Question: I'm working on a website the designer placed some extra text in a input form

my code:
'''
<form id="hmail">
<input autocapitalize="off" autocorrect="off" autocomplete="on" type="text" name="register" id="getemail" value="your company" onFocus="if(this.value==this.defaultValue)this.value='';" onBlur="if(this.value=='')this.value=this.defaultValue;"/>
<input type="submit" id="sendmail" value="Claim">
</form>
'''
i was thinking some thing like value="...dock.com" and float right ?
only i cant seem to get this working
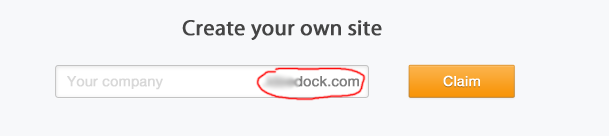
Answer: Implement "dock.com" as a background image via CSS; something like:
'''
background-image:url(dockimage.png);
background-repeat:no-repeat;
background-position:right;
'''